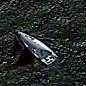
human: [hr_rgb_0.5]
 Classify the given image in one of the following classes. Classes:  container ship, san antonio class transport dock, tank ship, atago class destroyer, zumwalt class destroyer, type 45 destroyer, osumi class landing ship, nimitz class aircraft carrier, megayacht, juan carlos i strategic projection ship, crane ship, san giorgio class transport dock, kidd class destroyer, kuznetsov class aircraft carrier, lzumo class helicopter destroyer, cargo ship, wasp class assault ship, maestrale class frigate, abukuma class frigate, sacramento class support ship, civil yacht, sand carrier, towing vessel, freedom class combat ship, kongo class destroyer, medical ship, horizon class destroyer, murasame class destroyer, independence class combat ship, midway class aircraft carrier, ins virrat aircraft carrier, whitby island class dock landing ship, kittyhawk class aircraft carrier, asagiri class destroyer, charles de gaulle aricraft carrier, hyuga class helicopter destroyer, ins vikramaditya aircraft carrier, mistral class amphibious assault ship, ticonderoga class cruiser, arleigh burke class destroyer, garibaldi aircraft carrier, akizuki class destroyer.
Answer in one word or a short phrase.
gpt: Civil yacht